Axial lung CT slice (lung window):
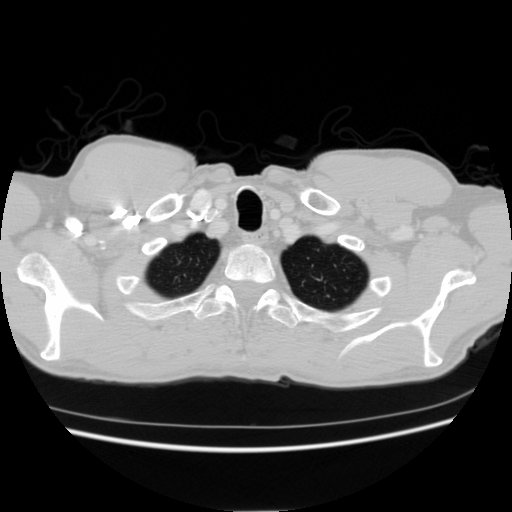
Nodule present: no